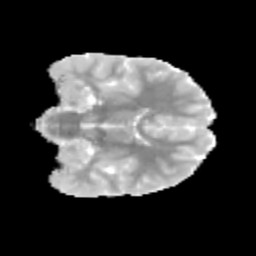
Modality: MD
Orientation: coronal
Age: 9
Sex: male
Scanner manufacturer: siemens
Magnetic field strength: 3 T
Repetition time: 3.8 s
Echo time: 0.07 s